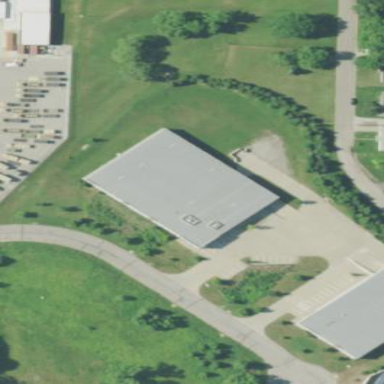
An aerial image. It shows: Warehouse building.